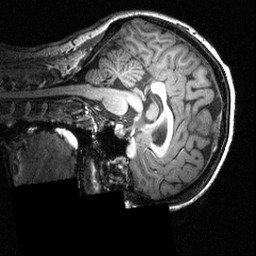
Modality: T1w
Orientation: sagittal
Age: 23
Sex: female
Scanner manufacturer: siemens
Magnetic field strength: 3.951 T
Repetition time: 1.5 s
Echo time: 0.00335 s